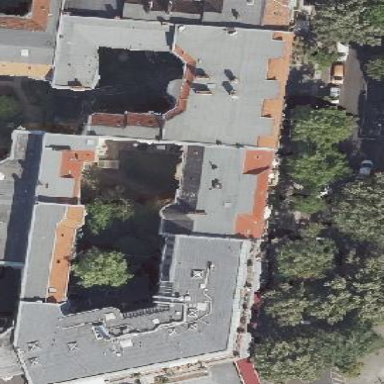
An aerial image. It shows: Building with apartments featuring roof made of roof tiles in double saltbox shape.